Question: I'm trying the XCTest framework
'''
@implementation UnitTestPOCTests
- (void)setUp
{
[super setUp];
// Put setup code here. This method is called before the invocation of each test method in the class.
}
- (void)tearDown
{
// Put teardown code here. This method is called after the invocation of each test method in the class.
[super tearDown];
}
- (void)testAditionClass
{
Addition *addObj = [[Addition alloc]init];
XCTAssertNotNil(addObj,@"AddtionClassExists");
}
'''
I wrote the testAditionClass test method inside my test class, but when i run the test methods its showing Testing.... in the status bar

its not even getting terminated.
If any one know the the solution please help me.
Thanks in advance
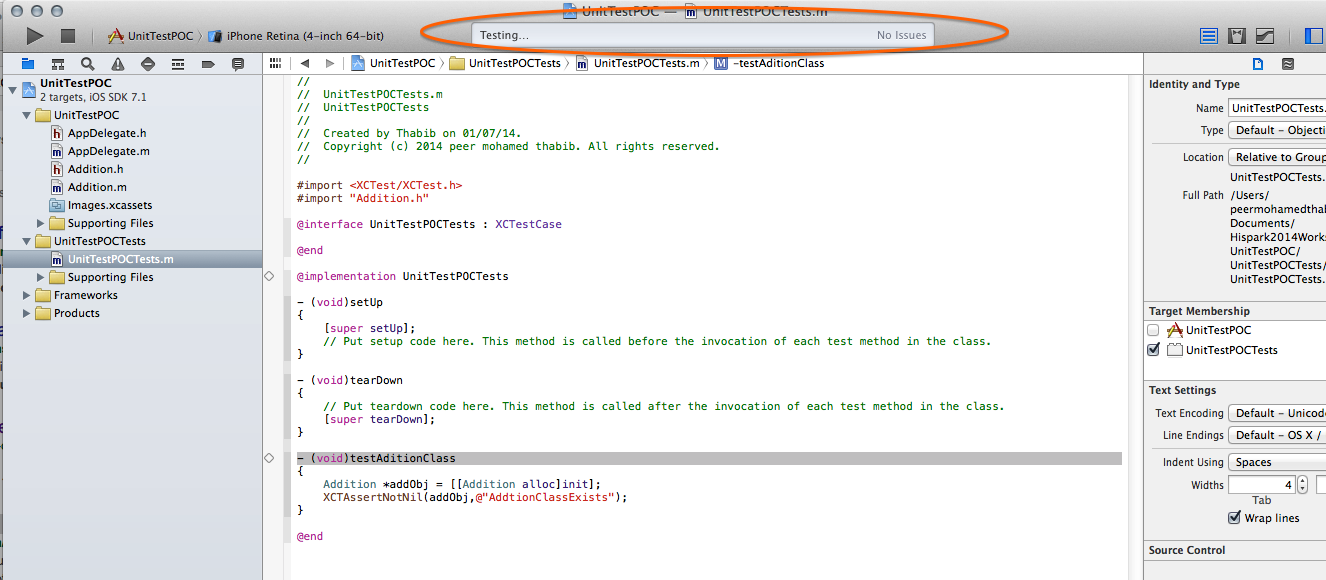
Answer: I resolved this problem by opening the simulator you will have the following options in menu

if you tap on reset content and setting.
Then try running unit test it works for me.